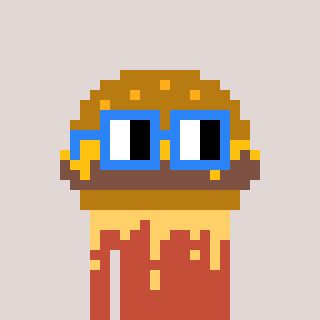
a pixel art character with square blue glasses, a burger-shaped head and a rust-colored body on a warm background